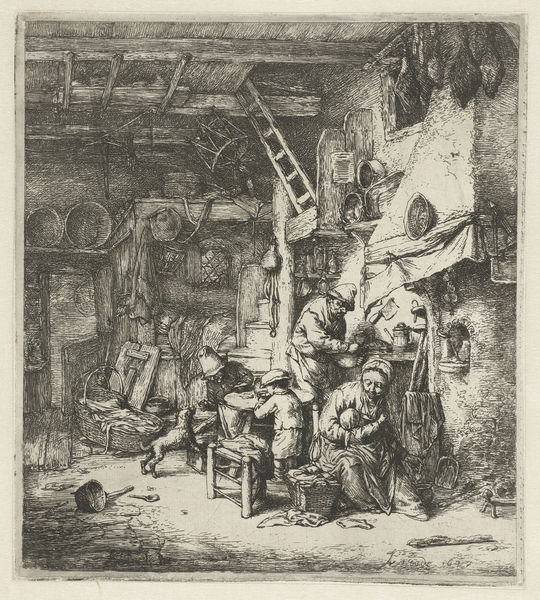
Titel: Boerengezin in interieur
Künstler: Adriaen van Ostade
Standort: Amsterdam
Institution: Rijksmuseum
Schlagwörter: chair, fight, hat, men, people, stair, stairs, stool, white, window, women, bench, black, chairs, dark, gray, interior, lady, old, painting, room, table, wall, woman, picture, print, floor, pot, wooden, wood, food, life, man, stone, background, house, peasant, roof, boy, child, metal, drawing, frame, mother, dog, etching, sketch, glass, ladder, shelf, wreck, children, door, dirt, human, basket, family, fireplace, ceiling, ground, pots, engraving, pencil, animal, cloth, farmer, home, cottage, play, lithograph, baby, four, chimney, dutch, work, working, kids, playing, dish, humans, hanging, plate, father, son, kid, poor, pet, blacksmith, bowl, workers, beams, tools, chaos, knife, niche, store, barrel, infant, shop, shovel, inside, mess, wife, baskets, kitchen, bag, axe, net, bucket, rembrandt, oven, bark, workshop, craft, things, clutter, cradle, 4, cook, poverty, drowing, hearth, hom, bowls, chil, ething, puppy, pans, cooking, hunger, attic, ceil, lader, blach, chirldren, ife, ehome, loft, bassinet, mullion, attick, chimey, hams, cleaver, overn, storeroom, poits